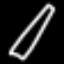
Label: pencil